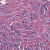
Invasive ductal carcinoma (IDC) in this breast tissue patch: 1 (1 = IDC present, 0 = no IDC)